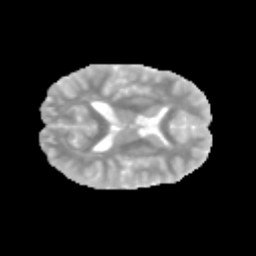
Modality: MD
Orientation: axial
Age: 12
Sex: male
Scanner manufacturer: siemens
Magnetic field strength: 3 T
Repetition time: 3.8 s
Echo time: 0.07 s